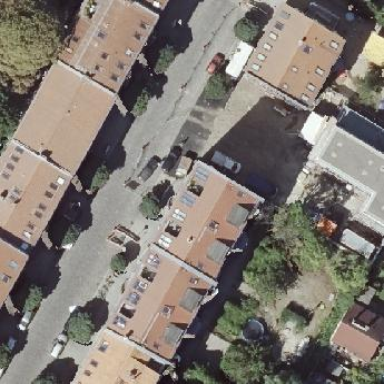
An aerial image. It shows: Gabled roof apartments building.